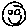
Label: smiley face